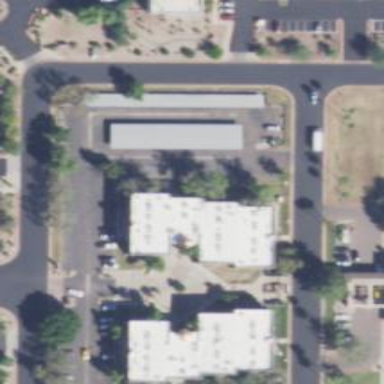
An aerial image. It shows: Healthcare clinic.